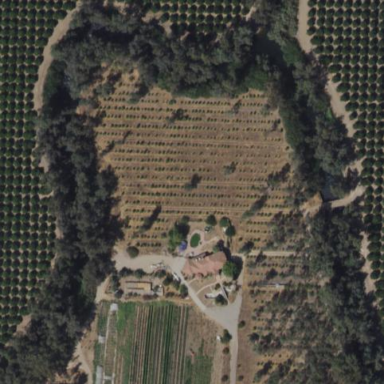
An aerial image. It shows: Orchard.